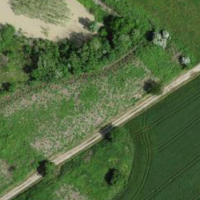
EUNIS habitat code: 56
Species observed at this site:
Parus major
Chloris chloris
Saxicola rubicola